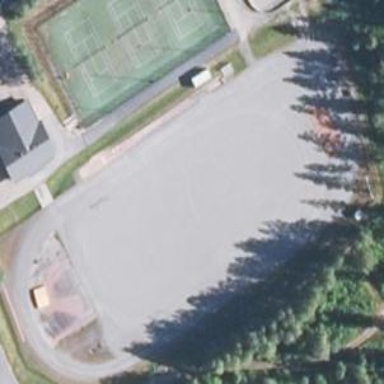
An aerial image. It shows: Athletics pitch used for leisure sports activities.